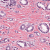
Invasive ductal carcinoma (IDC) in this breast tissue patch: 1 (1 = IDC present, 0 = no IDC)